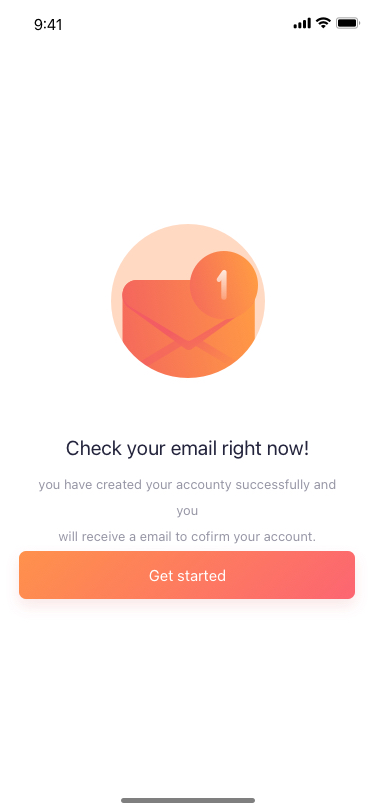
Text in this UI design:
Check your email right now!
you have created your accounty successfully and you
will receive a email to cofirm your account.